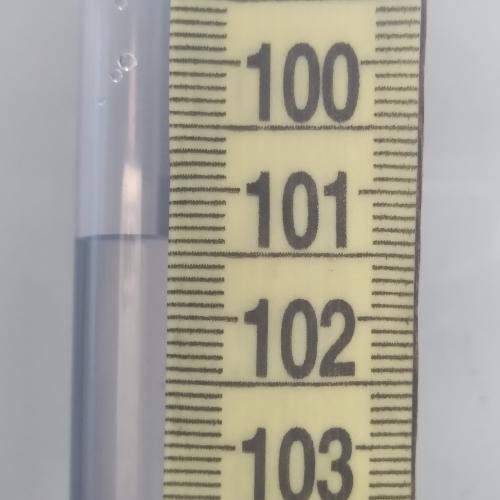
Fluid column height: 101.4 cm